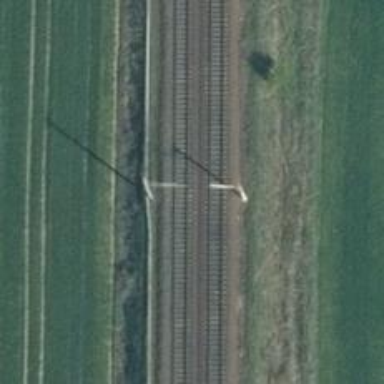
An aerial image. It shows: Railway track with contact line for electrification.